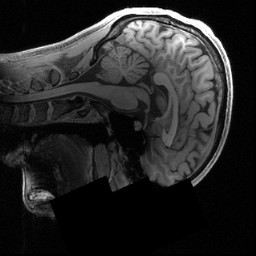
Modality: T1w
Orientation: sagittal
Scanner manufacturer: siemens
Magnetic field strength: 3 T
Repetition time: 2.4 s
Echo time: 0.00222 s